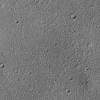
Atmospheric dust classification: not_dusty